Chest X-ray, AP view. Patient: 53 years old, sex M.
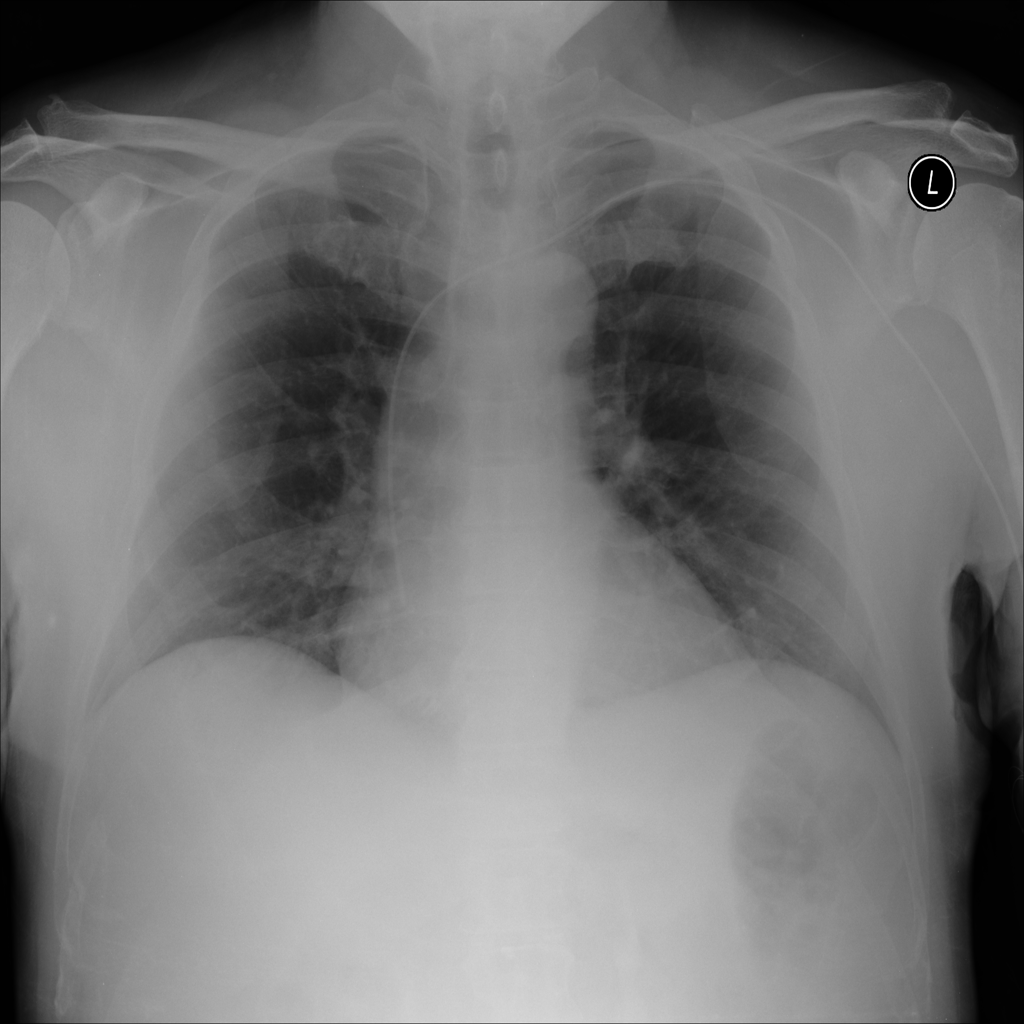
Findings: No Finding